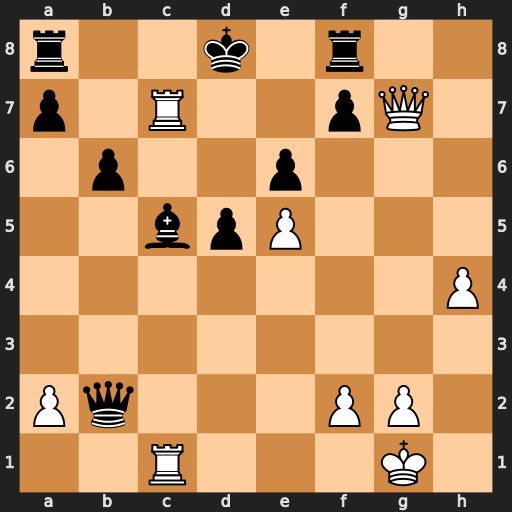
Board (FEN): r2k1r2/p1R2pQ1/1p2p3/2bpP3/7P/8/Pq3PP1/2R3K1
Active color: w
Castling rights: -
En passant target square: -
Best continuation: R7xc5 bxc5 Qxf8+